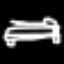
Label: bed